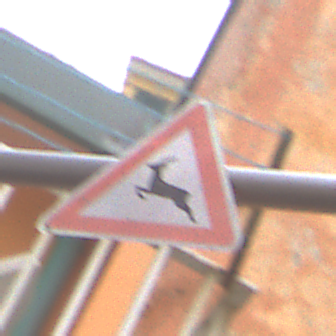
Verkehrszeichen: WildwechselRechts
Umgebung: Outdoor, Urban
Tageszeit: Midday
Wetter: Overcast
Licht: Natural
Jahreszeit: NotSpecified
Kontrast: LowContrast